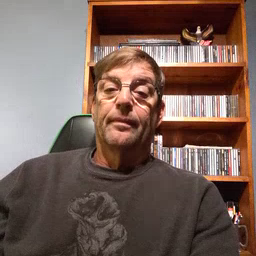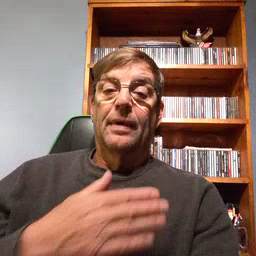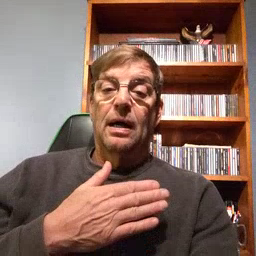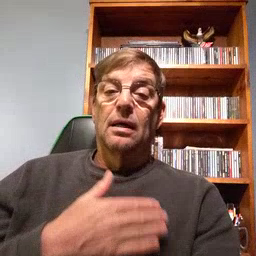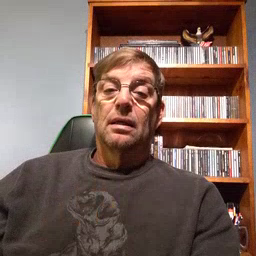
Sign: minemy